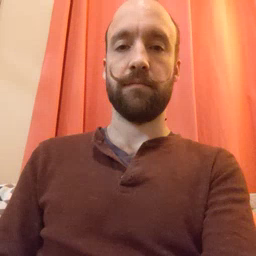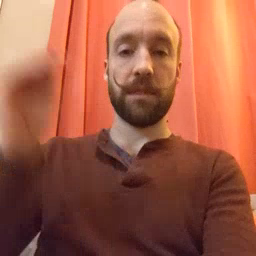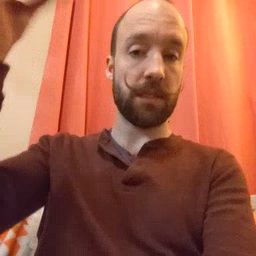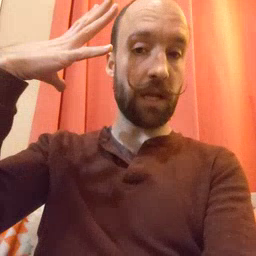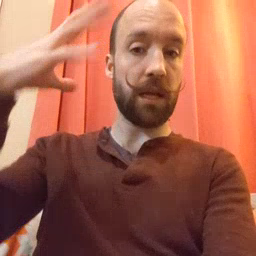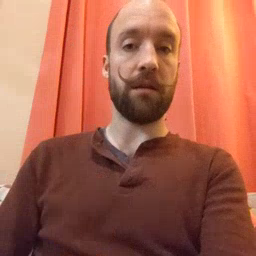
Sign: sun